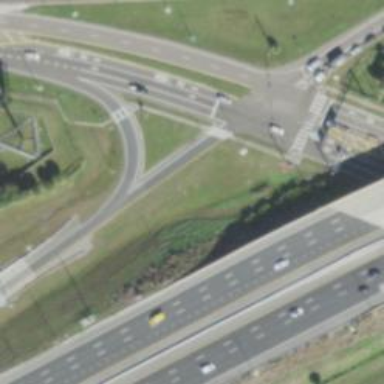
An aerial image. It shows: Diamond junction on motorway link.